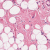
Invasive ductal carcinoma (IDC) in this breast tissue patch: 0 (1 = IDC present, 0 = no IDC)